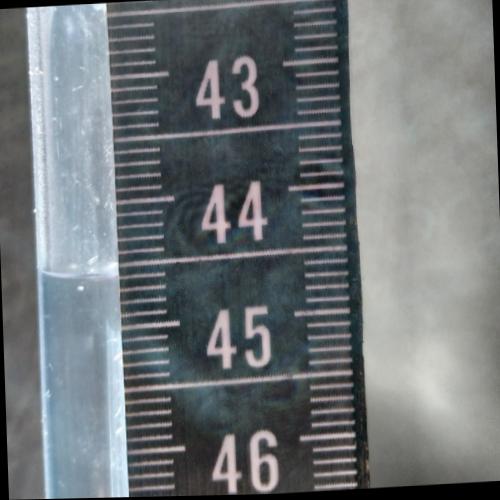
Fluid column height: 44.5 cm